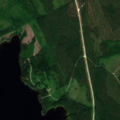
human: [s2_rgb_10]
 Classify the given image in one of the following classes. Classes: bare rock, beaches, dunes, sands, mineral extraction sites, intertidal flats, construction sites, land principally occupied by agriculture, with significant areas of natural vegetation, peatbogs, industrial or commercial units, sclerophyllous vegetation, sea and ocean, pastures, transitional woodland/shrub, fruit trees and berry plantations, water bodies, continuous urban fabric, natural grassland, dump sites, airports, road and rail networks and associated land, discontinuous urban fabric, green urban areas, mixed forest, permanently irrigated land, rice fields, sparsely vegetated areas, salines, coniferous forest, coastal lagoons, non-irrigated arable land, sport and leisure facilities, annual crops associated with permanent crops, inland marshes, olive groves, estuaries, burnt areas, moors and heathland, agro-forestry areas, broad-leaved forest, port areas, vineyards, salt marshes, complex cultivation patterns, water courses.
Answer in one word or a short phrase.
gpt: coniferous forest, mixed forest, water bodies